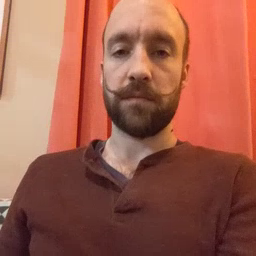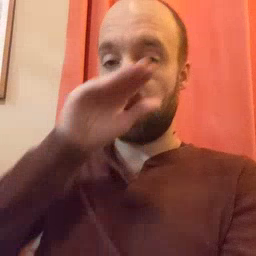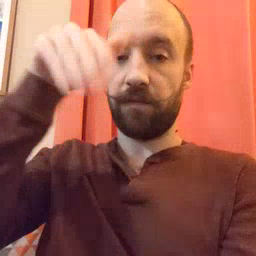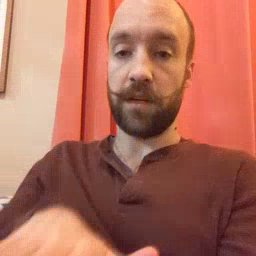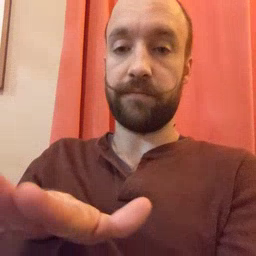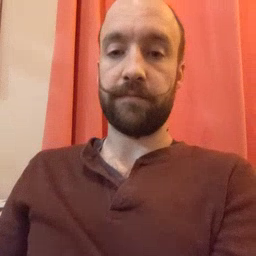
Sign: elephant